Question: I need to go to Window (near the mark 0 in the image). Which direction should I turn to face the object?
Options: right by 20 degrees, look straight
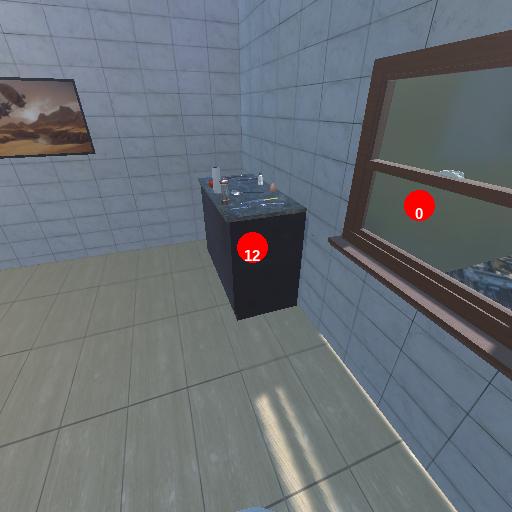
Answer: right by 20 degrees